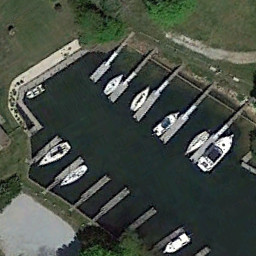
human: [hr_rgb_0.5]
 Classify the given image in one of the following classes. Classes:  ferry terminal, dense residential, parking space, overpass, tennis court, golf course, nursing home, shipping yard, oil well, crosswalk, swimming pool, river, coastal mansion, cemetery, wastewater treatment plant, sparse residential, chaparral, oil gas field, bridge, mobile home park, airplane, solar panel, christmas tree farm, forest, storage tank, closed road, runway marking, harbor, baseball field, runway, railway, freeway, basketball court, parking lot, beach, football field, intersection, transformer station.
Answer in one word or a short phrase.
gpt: ferry terminal